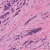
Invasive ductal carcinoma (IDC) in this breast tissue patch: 1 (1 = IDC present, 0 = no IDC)